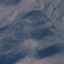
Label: HerbaceousVegetation